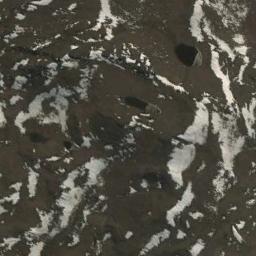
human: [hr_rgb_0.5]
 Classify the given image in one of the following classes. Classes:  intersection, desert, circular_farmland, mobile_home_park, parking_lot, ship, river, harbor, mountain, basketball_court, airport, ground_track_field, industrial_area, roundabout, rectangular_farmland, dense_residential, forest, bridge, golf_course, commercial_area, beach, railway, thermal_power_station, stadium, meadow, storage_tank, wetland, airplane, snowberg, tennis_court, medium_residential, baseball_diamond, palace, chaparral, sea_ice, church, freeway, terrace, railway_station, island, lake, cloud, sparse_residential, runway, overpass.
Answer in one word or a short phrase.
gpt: desert